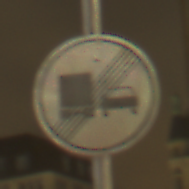
Verkehrszeichen: EndeUeberholverbotKraftfahrzeuge
Umgebung: Outdoor, Urban
Tageszeit: Night
Wetter: Overcast
Licht: Artificial
Jahreszeit: NotSpecified
Kontrast: MediumContrast